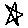
Label: star